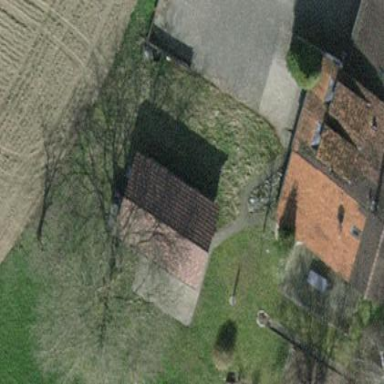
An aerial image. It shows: Hut.